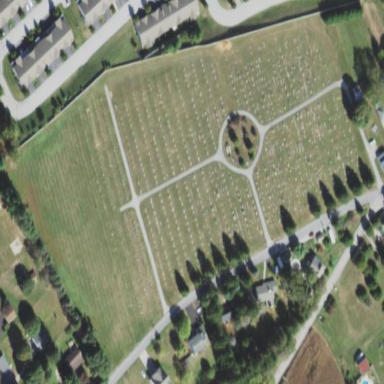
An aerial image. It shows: Cemetery.